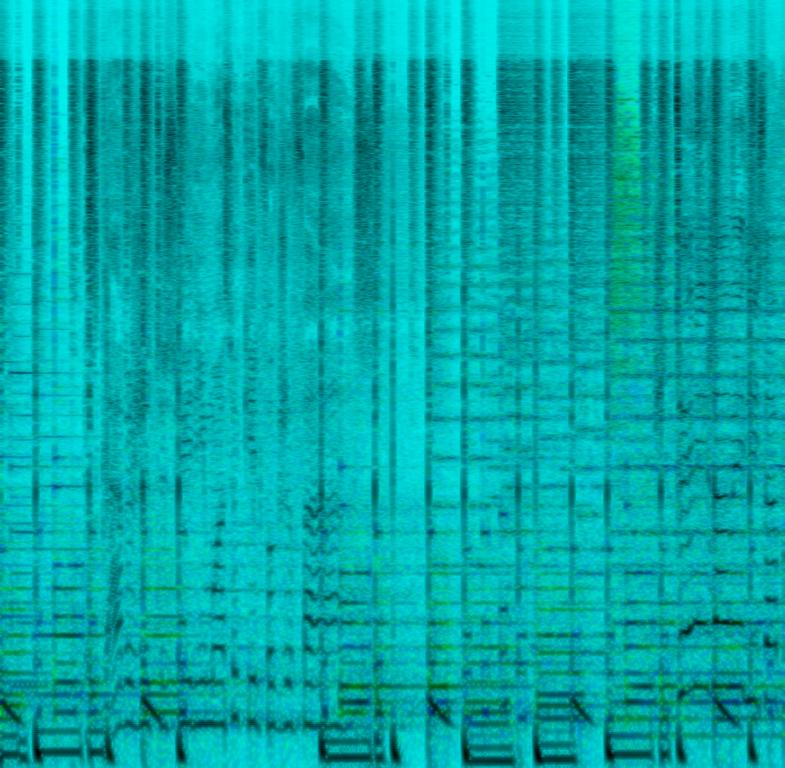
A male vocalist sings this spirited French Pop song. The tempo is medium with electronic music, synth arrangements and slick digital drumming. The song is youthful, peppy, buoyant, perky, catchy, romantic, simple and charming. This song is a contemporary French Urbano.